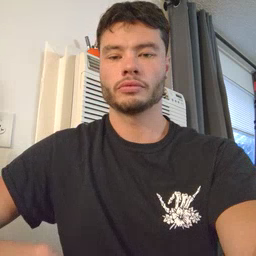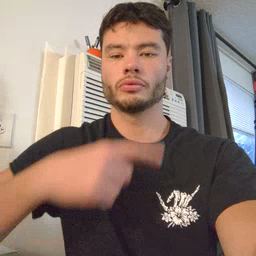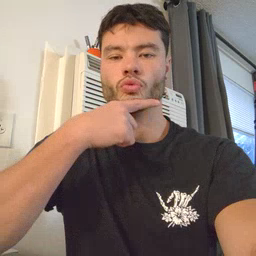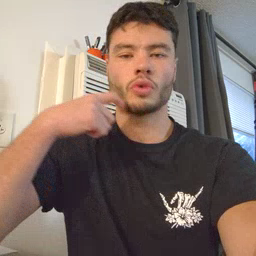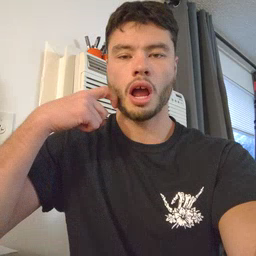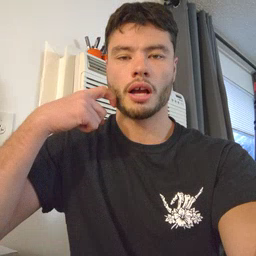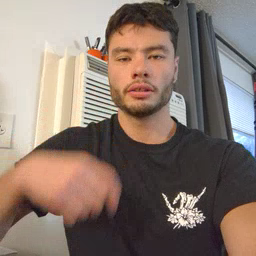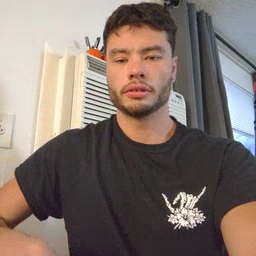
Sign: dry